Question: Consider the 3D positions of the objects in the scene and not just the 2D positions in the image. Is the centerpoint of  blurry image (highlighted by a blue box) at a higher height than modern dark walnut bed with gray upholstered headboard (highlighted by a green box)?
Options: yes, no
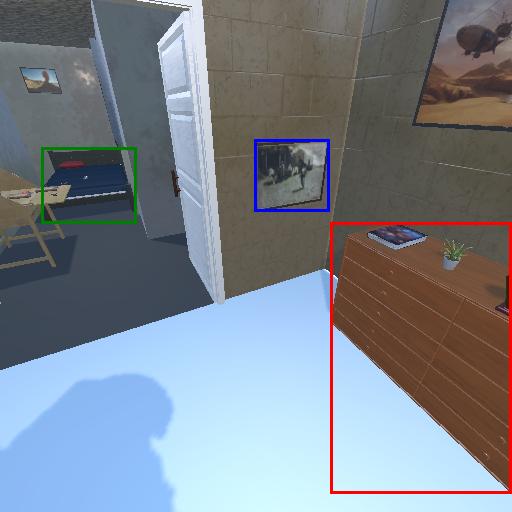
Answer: yes